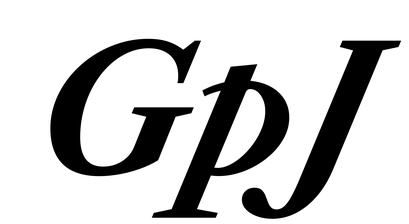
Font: LibreCaslonText-Italic_Bold_Italic